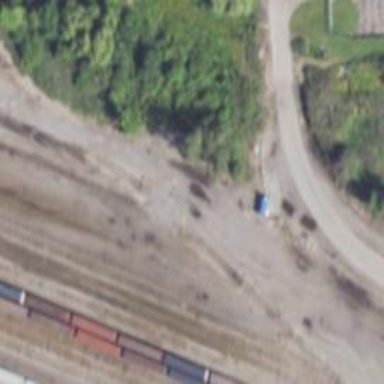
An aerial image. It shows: Railway yard.